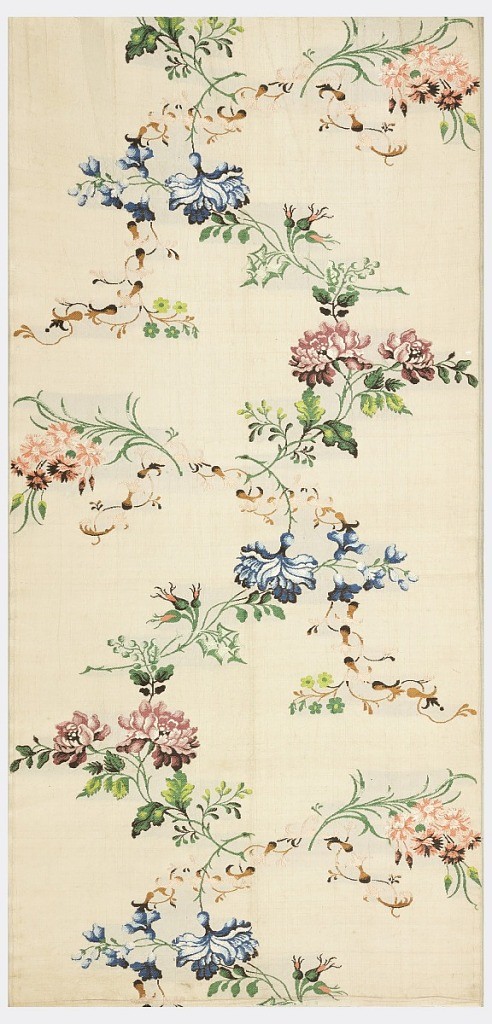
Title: Textile
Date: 1740s
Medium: silk Technique: predominantly warp-faced plain weave patterned by discontinuous supplementary wefts (brocaded) bound on the front in 1/2 twill
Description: Delicate curving stems of flowers in bright shades of pink and blue on a cream background.